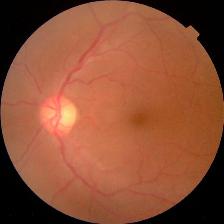
Diabetic retinopathy grade: No DR